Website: apple-inc
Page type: customer-info-address
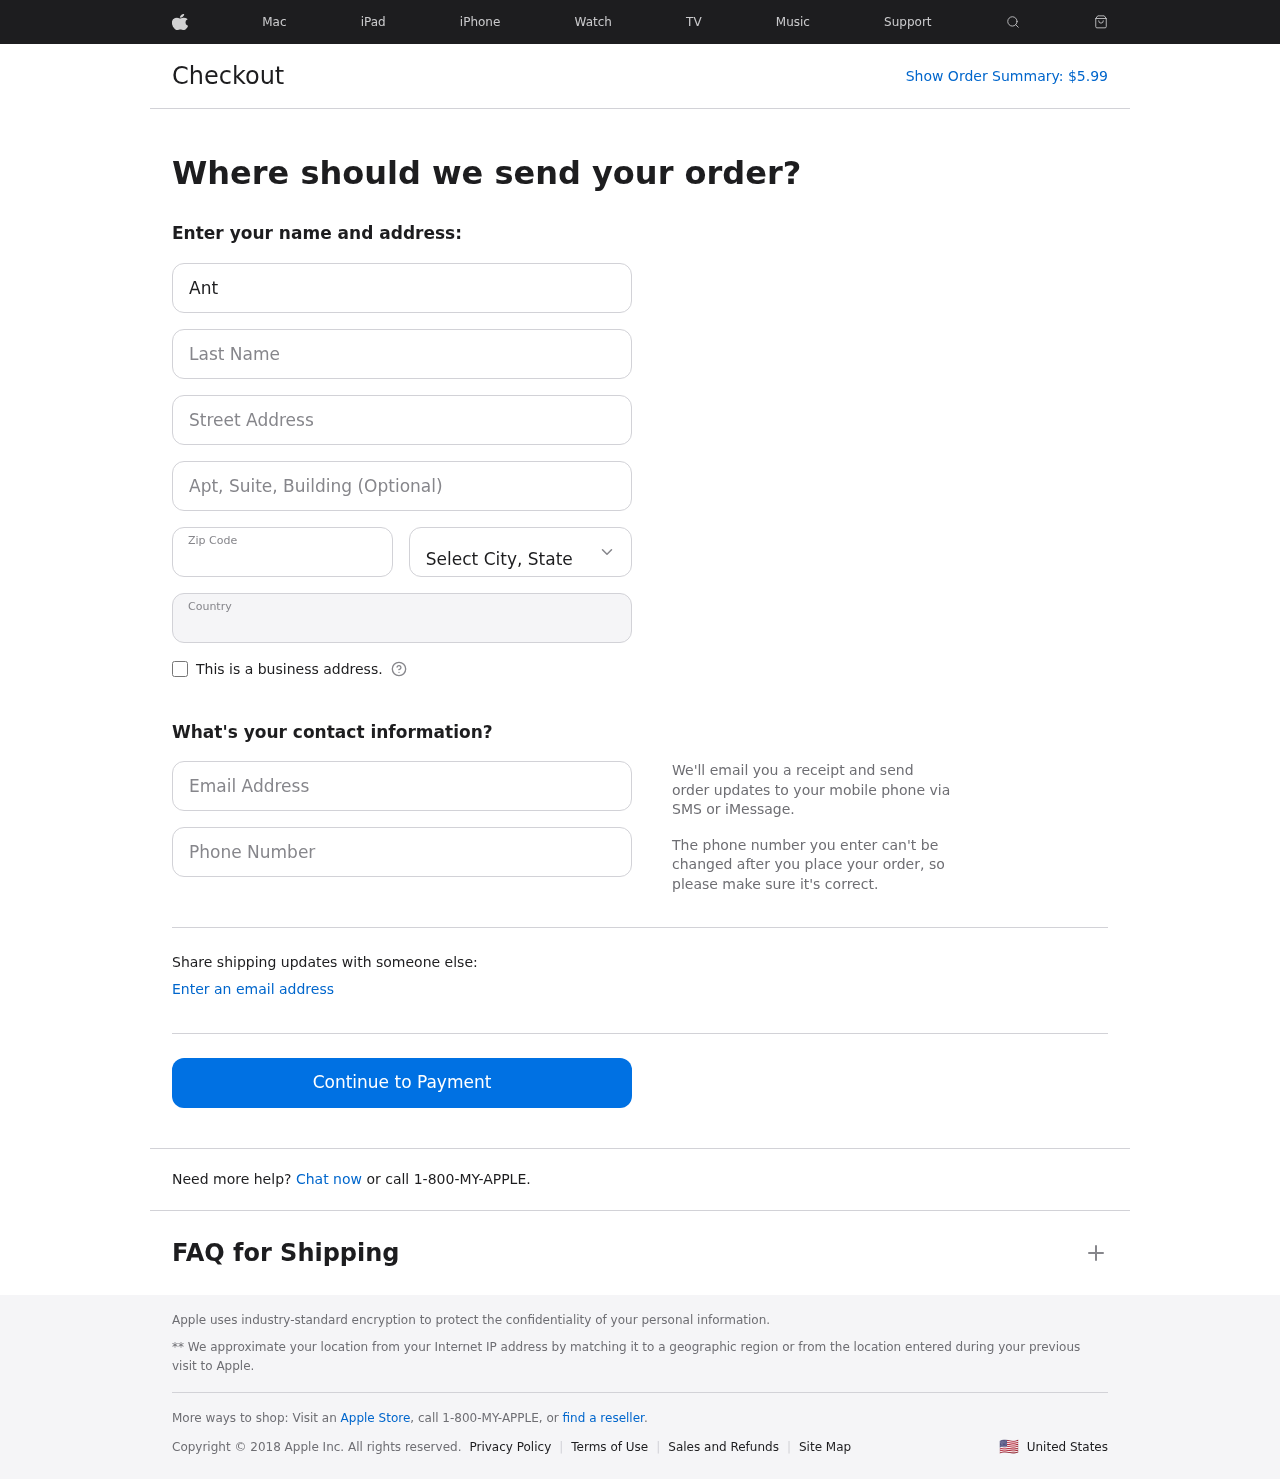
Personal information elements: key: PII_CITY_STATE
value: Wellsbury, MP
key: PII_COUNTRY
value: United States
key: PII_EMAIL
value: antonio.roberts@hotmail.com
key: PII_FIRSTNAME
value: Antonio
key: PII_LASTNAME
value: Roberts
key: PII_PHONE
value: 5394306680
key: PII_POSTCODE
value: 88298
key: PII_STREET
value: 7240 Micheal Corner
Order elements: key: ORDER_TOTAL
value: $5.99